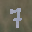
Label: 7